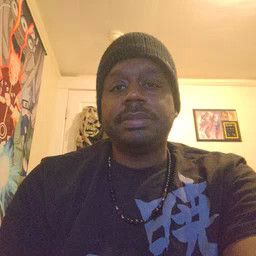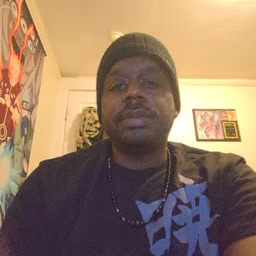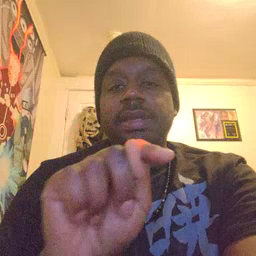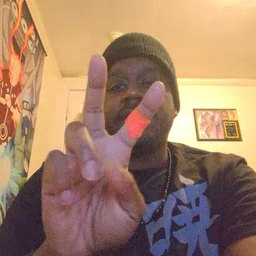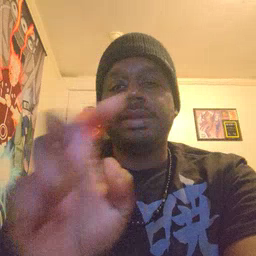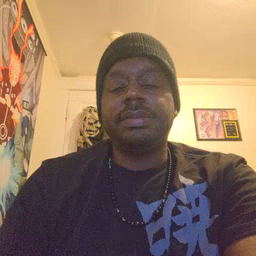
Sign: TV